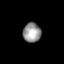
Tissue: prostate
Cell type: Fibroblasts
Senescence score: 0.7494
Nuclear area (px): 345
Mean DAPI intensity: 149.565